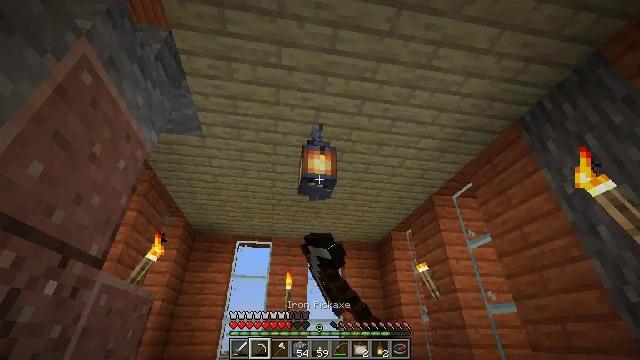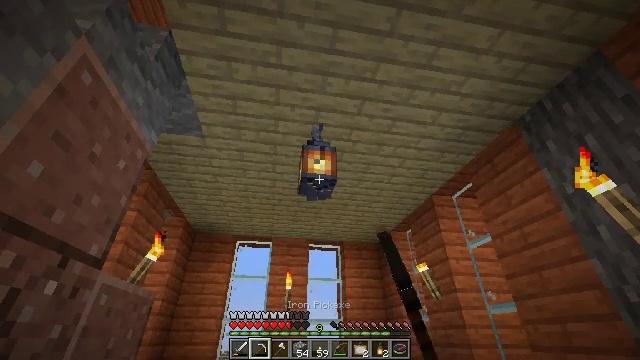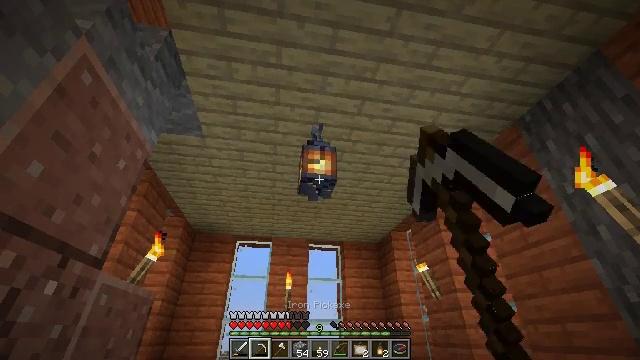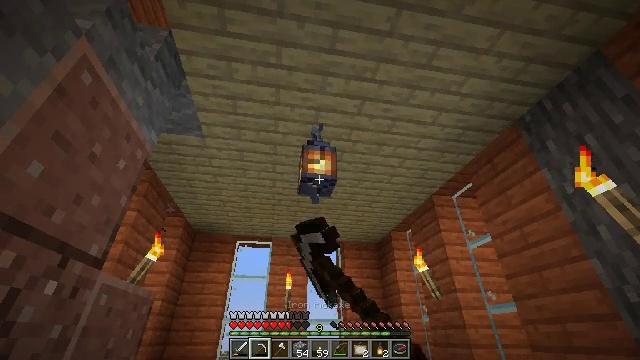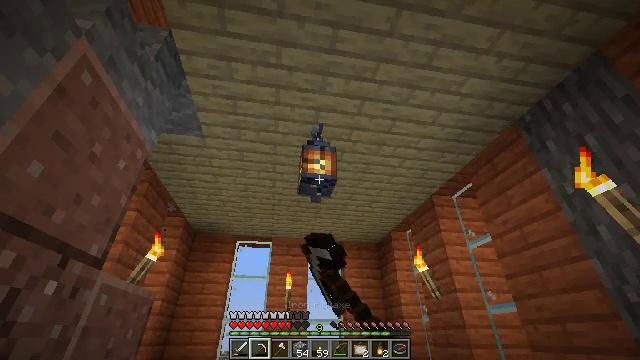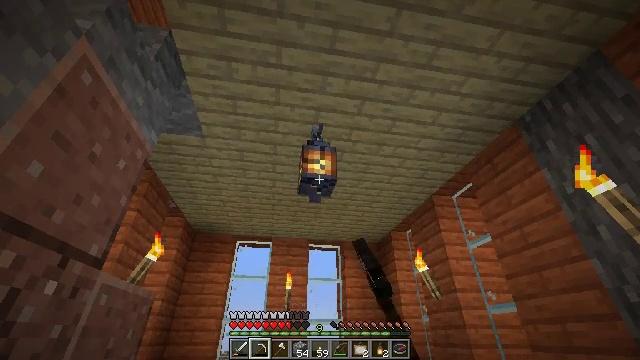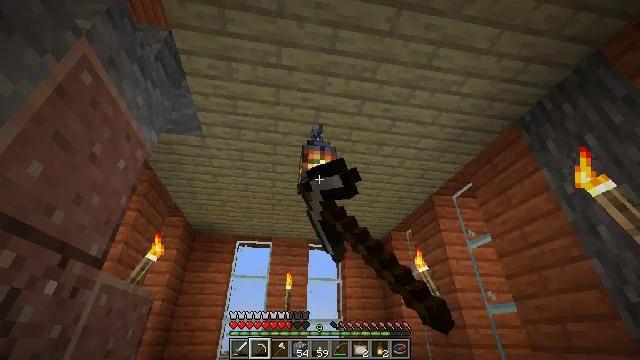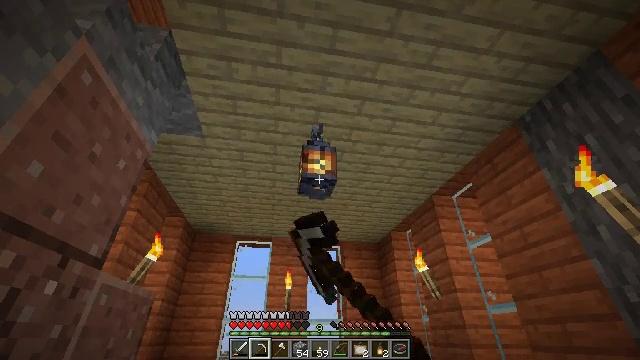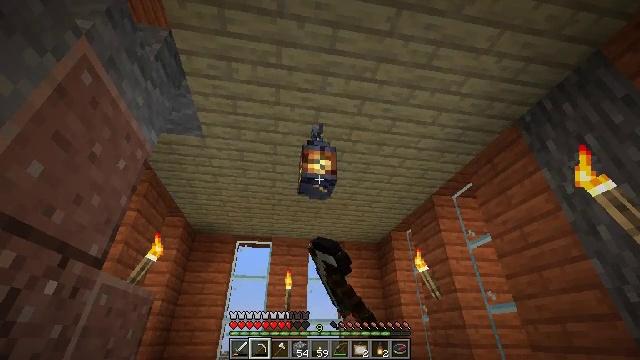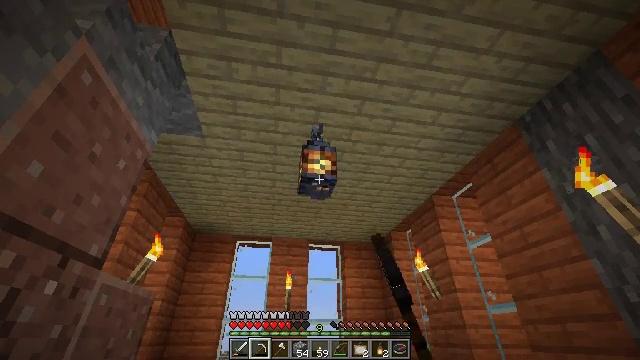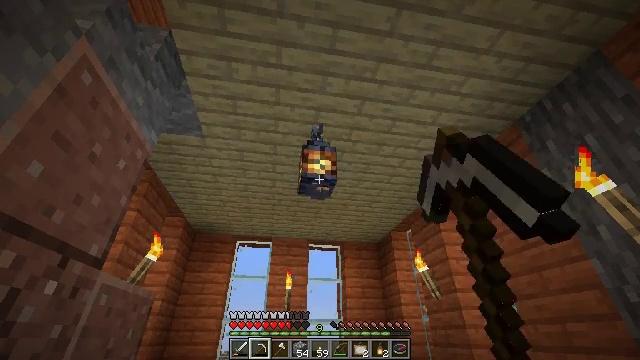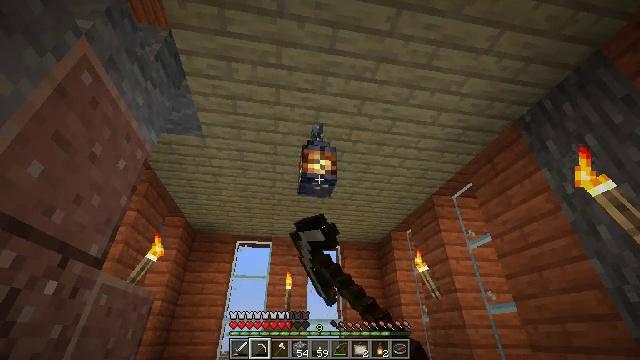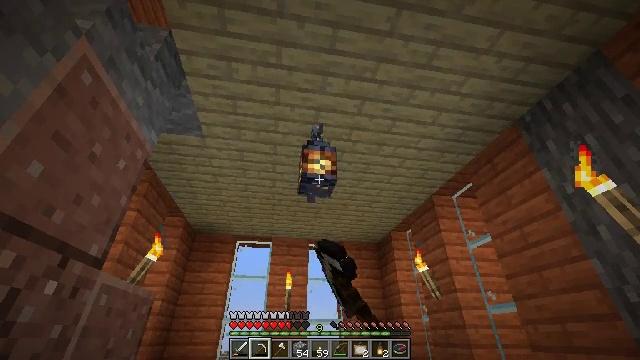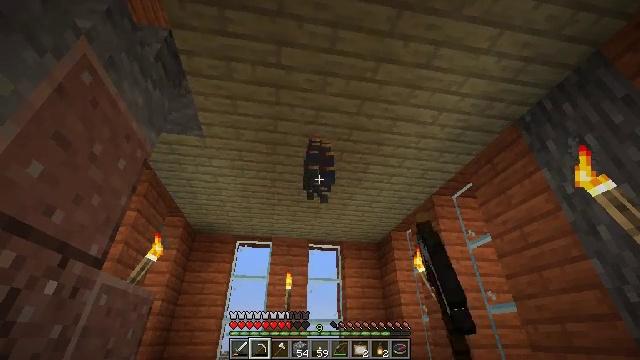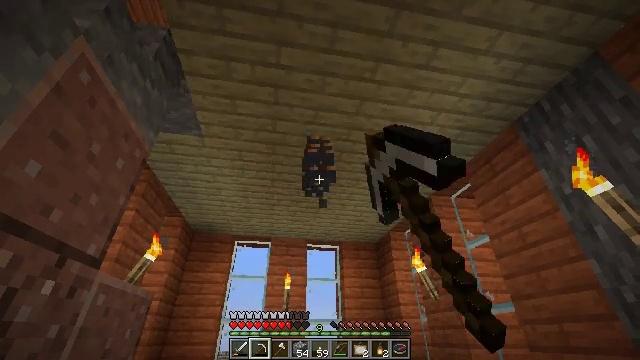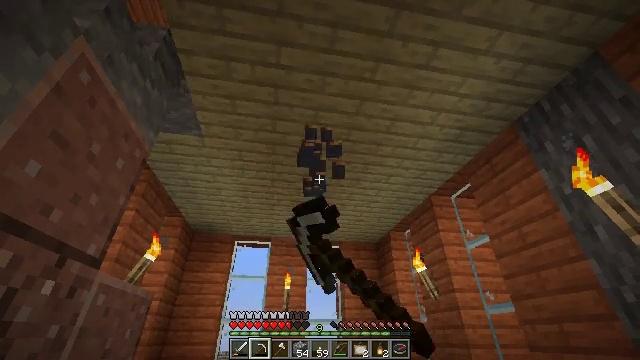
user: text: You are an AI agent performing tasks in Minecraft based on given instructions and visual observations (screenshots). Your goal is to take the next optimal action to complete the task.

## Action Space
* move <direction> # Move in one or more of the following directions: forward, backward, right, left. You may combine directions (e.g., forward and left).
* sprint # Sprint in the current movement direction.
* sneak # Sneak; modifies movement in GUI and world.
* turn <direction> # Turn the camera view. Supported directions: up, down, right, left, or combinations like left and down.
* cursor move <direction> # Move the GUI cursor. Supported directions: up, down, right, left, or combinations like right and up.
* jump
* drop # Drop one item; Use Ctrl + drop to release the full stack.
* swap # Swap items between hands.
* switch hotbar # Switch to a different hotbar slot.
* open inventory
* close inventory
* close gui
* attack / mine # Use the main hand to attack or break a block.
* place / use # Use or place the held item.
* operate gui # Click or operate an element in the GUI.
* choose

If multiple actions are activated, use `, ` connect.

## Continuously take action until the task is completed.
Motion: motion action
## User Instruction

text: Retrieve the lantern for relighting.
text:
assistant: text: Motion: attack / mine
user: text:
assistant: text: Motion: attack / mine
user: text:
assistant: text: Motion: attack / mine
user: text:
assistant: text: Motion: attack / mine
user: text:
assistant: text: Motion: attack / mine
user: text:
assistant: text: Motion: attack / mine
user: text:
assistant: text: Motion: attack / mine
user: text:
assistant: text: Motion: attack / mine
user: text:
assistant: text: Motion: attack / mine
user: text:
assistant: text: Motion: attack / mine
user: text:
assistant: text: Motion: attack / mine
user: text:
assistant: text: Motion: attack / mine
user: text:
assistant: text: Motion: attack / mine
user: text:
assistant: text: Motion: no_op
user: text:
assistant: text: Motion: no_op
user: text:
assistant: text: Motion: no_op
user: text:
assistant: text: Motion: no_op
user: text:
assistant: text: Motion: no_op